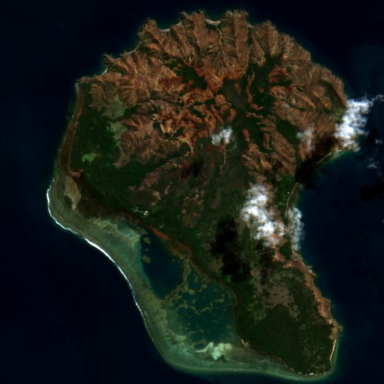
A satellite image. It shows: Island with natural coastline.